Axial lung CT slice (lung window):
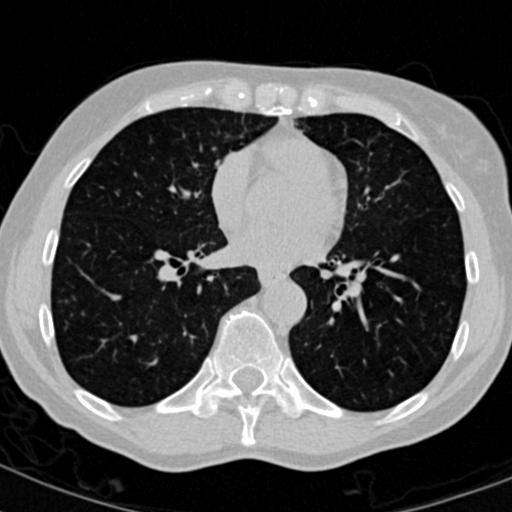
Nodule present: no